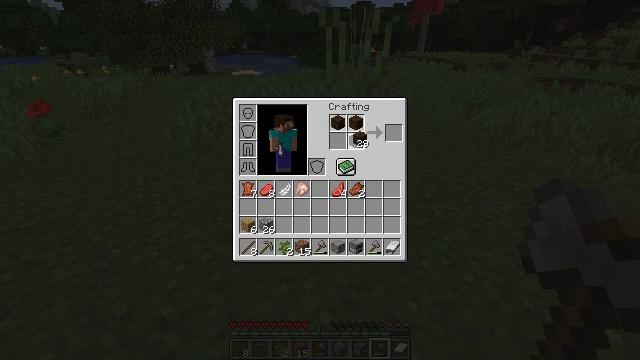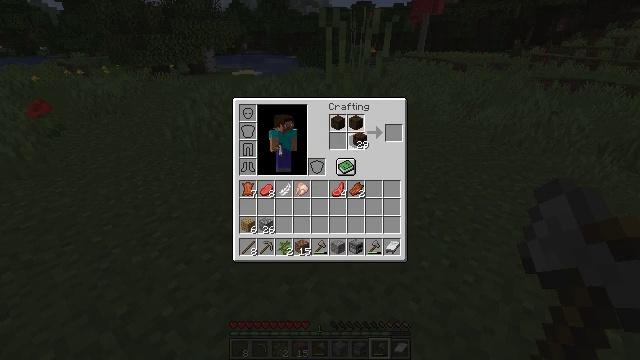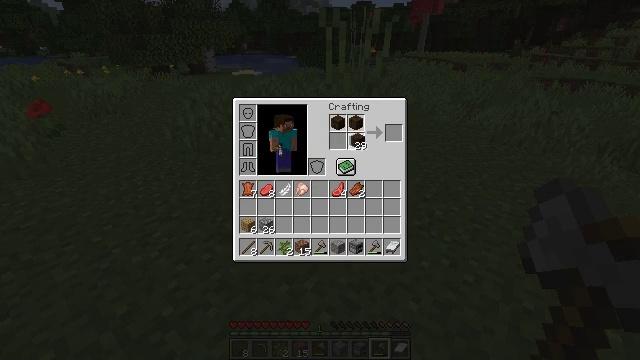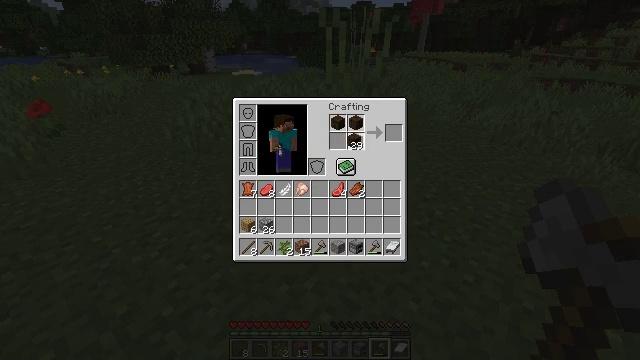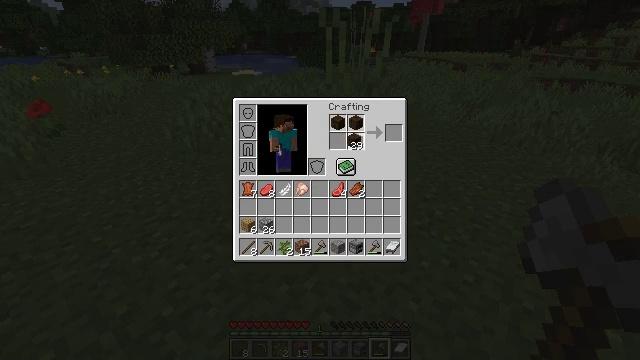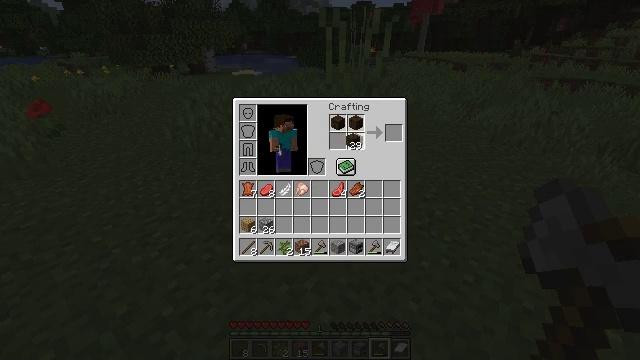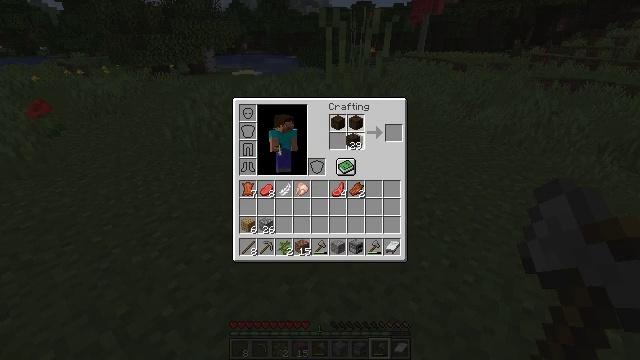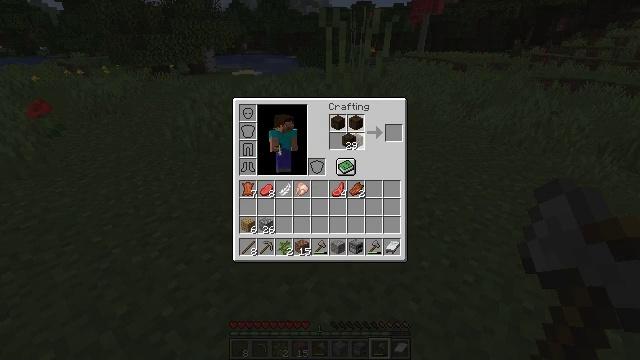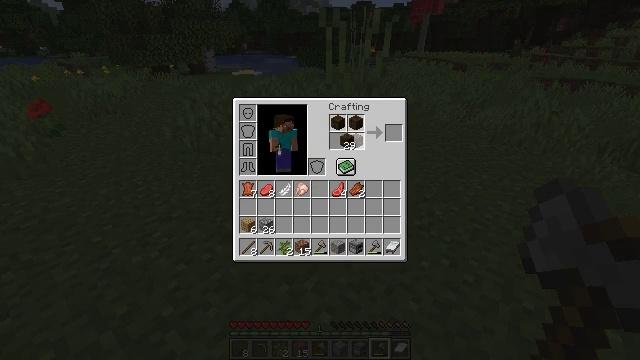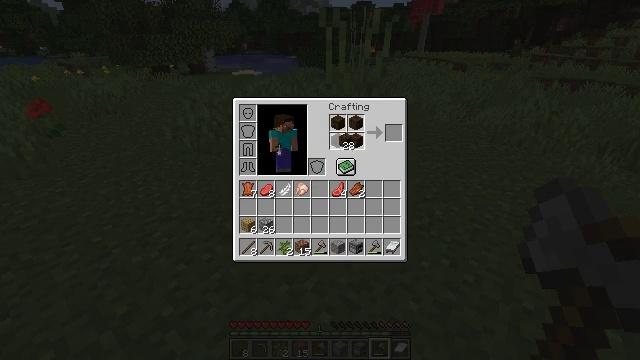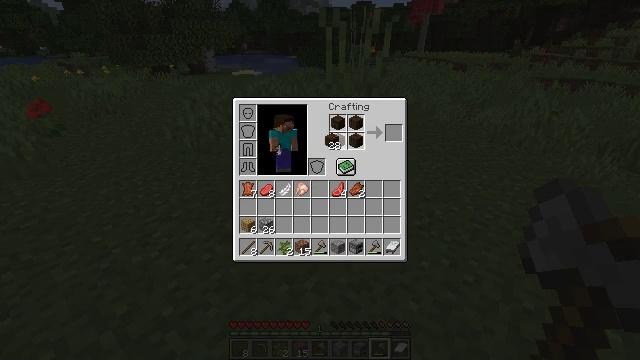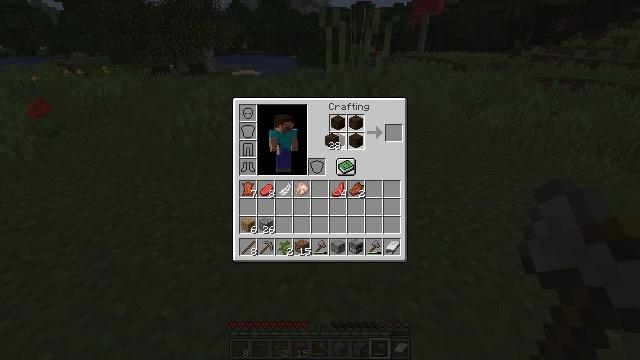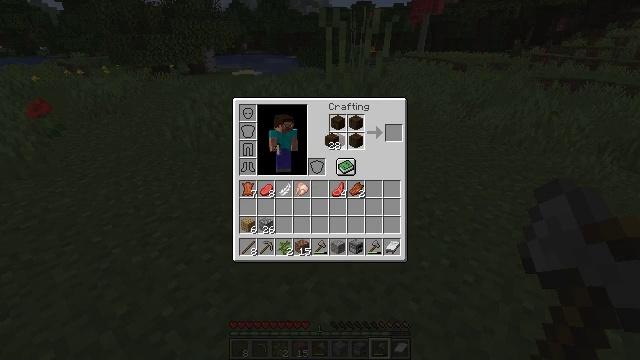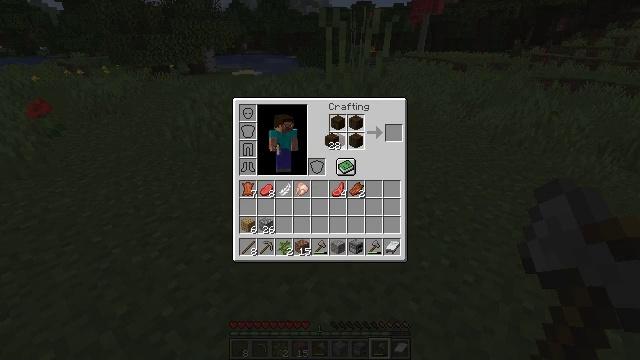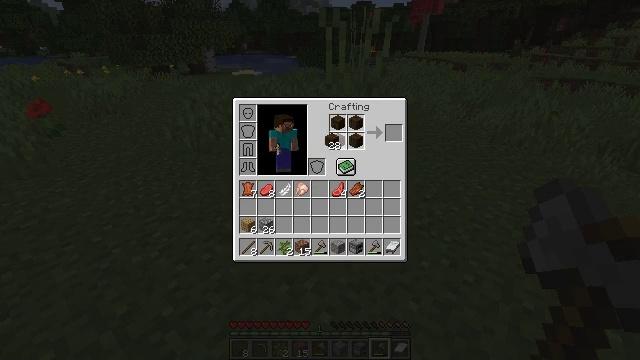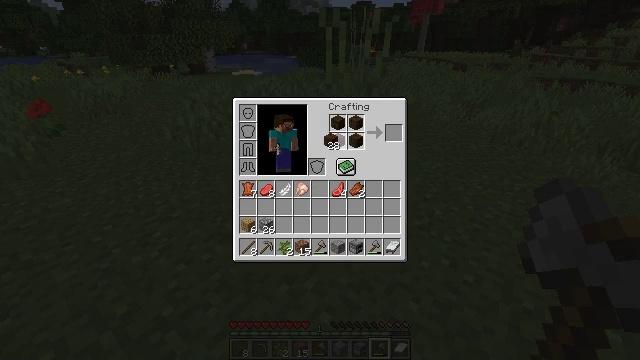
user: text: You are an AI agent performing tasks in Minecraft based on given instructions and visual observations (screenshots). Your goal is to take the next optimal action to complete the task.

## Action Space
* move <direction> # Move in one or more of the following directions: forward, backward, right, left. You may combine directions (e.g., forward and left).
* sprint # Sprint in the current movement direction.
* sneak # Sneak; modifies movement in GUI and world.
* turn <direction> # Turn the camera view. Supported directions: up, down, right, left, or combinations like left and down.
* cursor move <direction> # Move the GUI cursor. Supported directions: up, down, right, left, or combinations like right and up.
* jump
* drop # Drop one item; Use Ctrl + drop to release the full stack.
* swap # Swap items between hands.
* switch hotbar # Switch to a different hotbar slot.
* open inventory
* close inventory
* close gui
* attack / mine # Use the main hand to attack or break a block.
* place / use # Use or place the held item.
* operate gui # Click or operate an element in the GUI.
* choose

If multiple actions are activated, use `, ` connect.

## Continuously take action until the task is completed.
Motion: motion action
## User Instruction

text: Open the crafting table to craft dark oak wood from logs.
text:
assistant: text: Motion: choose
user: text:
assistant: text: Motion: choose
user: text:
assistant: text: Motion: choose
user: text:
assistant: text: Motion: choose
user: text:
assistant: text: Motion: choose
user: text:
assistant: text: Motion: choose
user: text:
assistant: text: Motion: choose
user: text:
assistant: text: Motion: choose
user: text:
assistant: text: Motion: choose
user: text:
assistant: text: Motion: cursor move left, choose
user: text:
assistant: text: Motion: choose
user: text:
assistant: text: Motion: choose
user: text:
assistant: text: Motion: choose
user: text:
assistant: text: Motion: choose
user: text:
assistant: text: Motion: choose
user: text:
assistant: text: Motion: choose
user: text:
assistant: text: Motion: choose
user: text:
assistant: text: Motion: no_op
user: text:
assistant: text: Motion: no_op
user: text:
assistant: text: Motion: no_op
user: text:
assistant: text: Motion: cursor move down
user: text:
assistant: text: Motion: cursor move down
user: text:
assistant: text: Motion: cursor move left and down
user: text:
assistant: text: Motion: no_op
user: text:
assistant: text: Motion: no_op
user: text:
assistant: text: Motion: no_op
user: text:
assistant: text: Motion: no_op
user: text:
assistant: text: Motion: no_op
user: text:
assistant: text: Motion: no_op
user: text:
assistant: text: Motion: no_op